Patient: sex F, age 27
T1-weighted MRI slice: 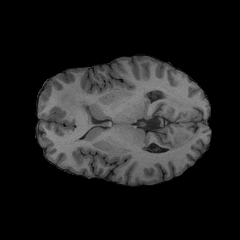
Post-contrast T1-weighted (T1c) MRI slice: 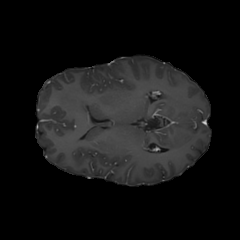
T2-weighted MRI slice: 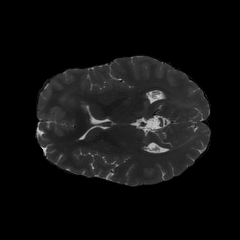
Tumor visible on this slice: yes
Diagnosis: Astrocytoma, IDH-mutant
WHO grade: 4